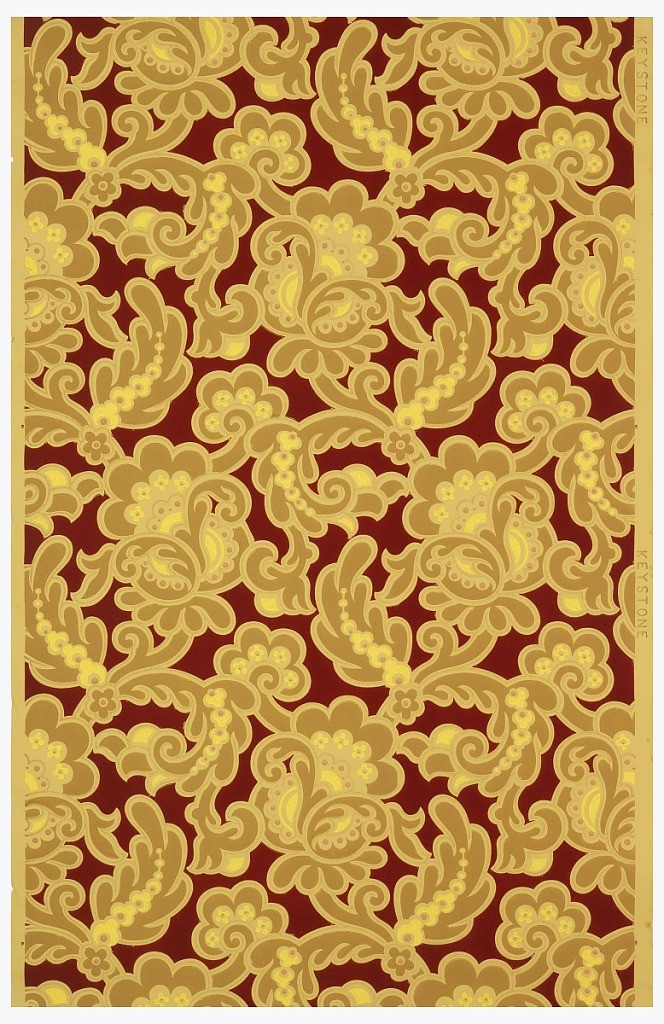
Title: Sidewall
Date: ca. 1910
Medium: Block-printed paper
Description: Scrolling, stylized floral and foliate motifs. Printed in yellow, ocher and red on ocher ground.